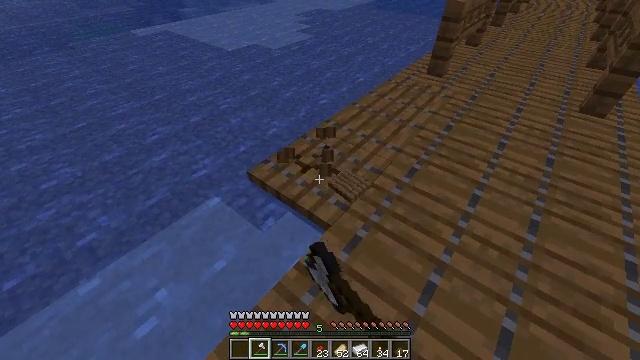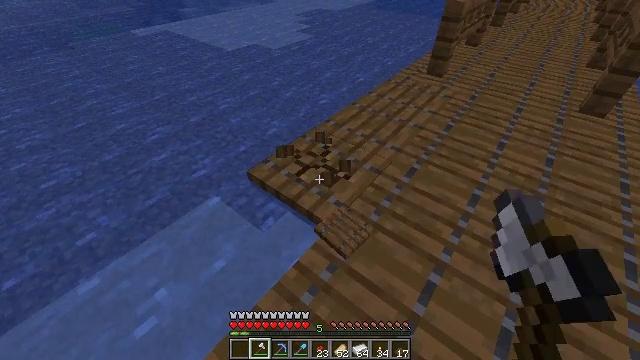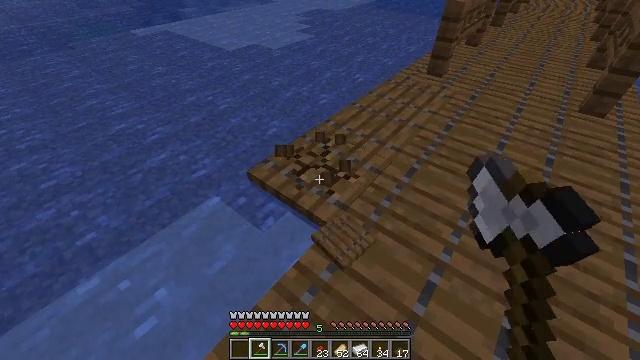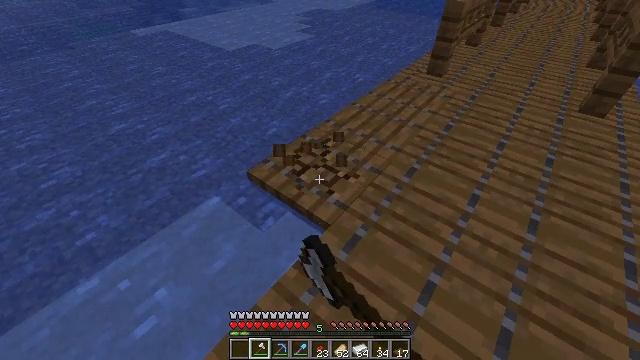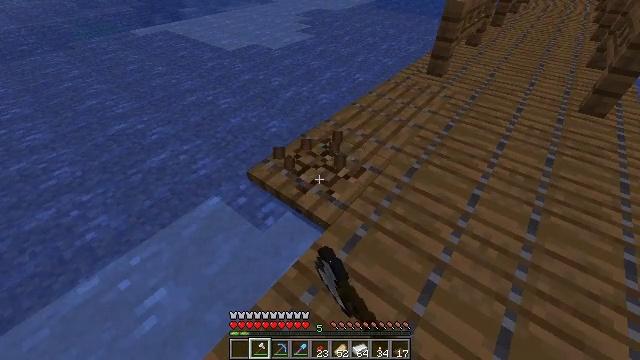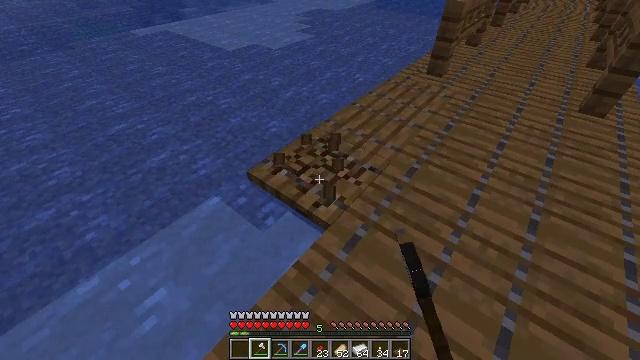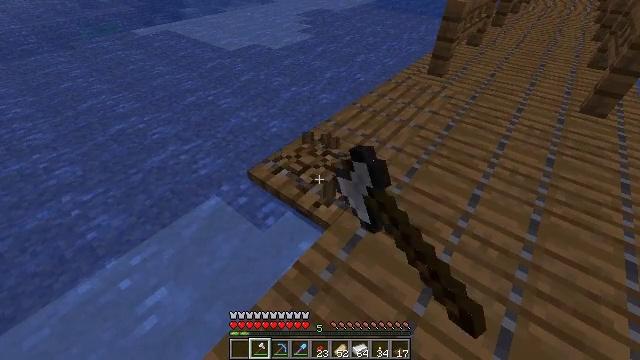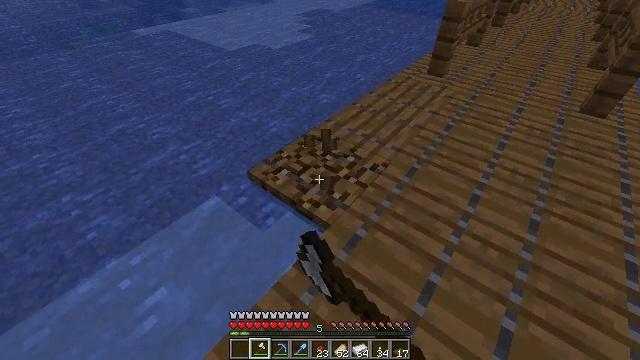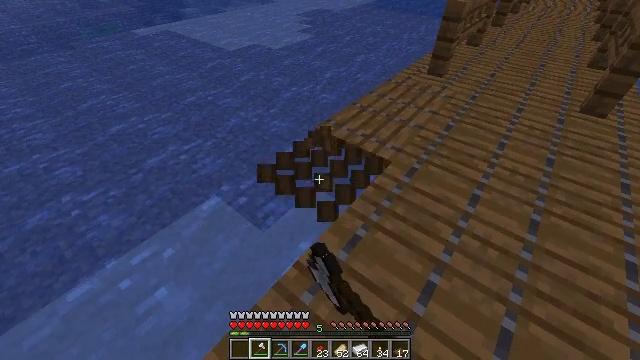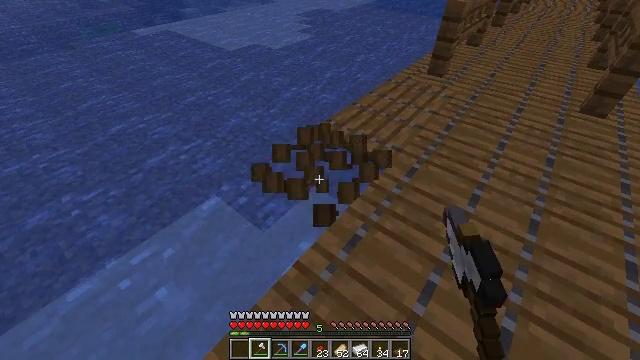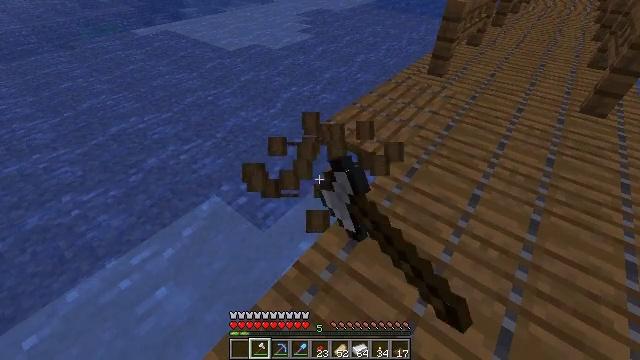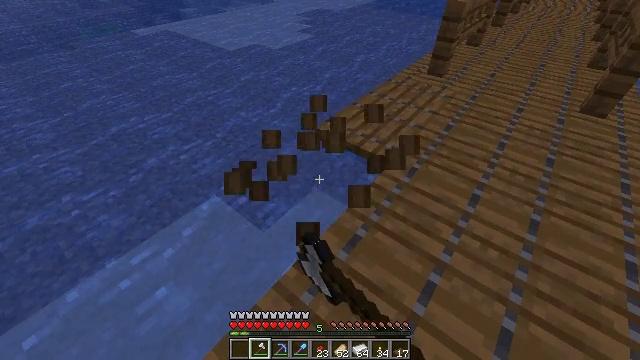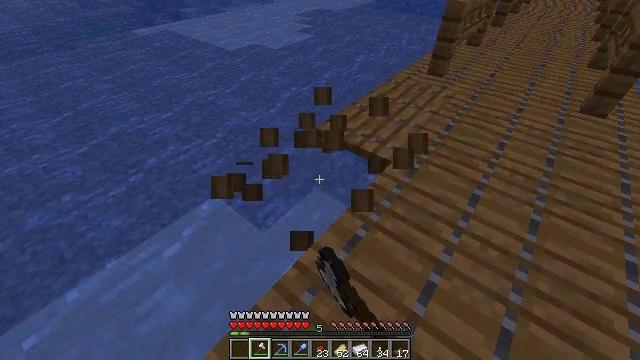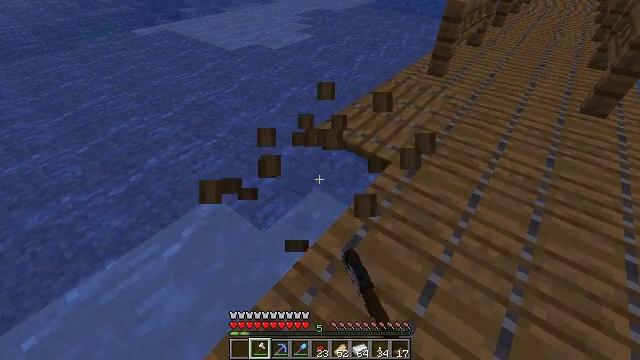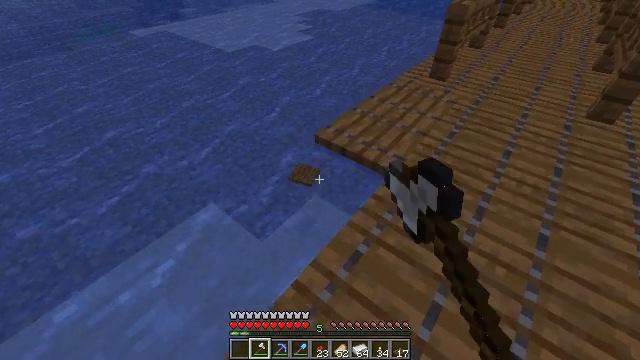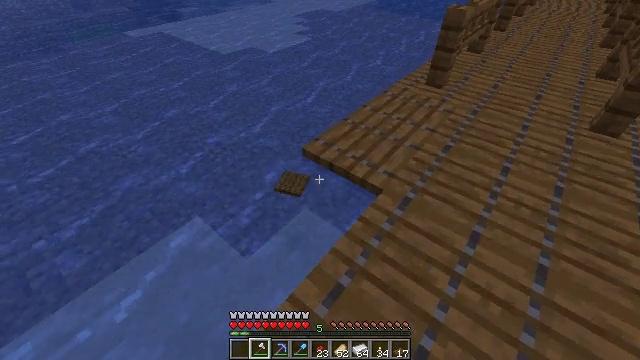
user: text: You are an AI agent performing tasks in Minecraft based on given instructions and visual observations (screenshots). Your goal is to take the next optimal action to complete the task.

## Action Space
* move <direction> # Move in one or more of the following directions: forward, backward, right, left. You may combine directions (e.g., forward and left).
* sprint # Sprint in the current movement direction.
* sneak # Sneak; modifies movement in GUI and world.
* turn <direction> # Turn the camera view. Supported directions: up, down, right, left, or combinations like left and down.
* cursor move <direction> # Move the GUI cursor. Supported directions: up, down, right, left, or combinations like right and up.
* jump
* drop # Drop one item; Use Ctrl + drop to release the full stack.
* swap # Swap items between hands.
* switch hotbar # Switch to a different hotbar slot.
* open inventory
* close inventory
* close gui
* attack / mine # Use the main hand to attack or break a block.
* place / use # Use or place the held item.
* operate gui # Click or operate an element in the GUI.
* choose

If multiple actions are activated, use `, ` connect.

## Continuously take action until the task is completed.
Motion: motion action
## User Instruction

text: Retrieve the spruce trapdoor by mining.
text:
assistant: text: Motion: attack / mine
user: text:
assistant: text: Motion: attack / mine
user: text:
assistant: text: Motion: attack / mine
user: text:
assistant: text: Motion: attack / mine
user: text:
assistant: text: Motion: attack / mine
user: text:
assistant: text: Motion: attack / mine
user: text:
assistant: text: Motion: attack / mine
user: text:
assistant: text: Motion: attack / mine
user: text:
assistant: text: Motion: attack / mine
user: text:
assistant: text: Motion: attack / mine
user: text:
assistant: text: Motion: attack / mine
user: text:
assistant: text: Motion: attack / mine
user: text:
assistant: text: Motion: move forward, attack / mine
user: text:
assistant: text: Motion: move forward and move right, attack / mine
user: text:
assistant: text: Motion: move forward and move right, attack / mine
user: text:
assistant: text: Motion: move forward and move right, attack / mine
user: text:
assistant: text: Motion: move forward and move right, attack / mine
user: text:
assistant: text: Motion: move forward and move right, attack / mine
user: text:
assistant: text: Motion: attack / mine
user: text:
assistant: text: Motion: attack / mine
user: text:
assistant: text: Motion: attack / mine
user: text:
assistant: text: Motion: attack / mine
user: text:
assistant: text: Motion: attack / mine
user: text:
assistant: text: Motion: attack / mine
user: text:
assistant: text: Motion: attack / mine
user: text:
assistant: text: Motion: attack / mine
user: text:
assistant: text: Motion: turn left, attack / mine
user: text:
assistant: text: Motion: attack / mine
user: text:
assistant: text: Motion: attack / mine
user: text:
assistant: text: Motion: attack / mine